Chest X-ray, AP view. Patient: 10 years old, sex M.
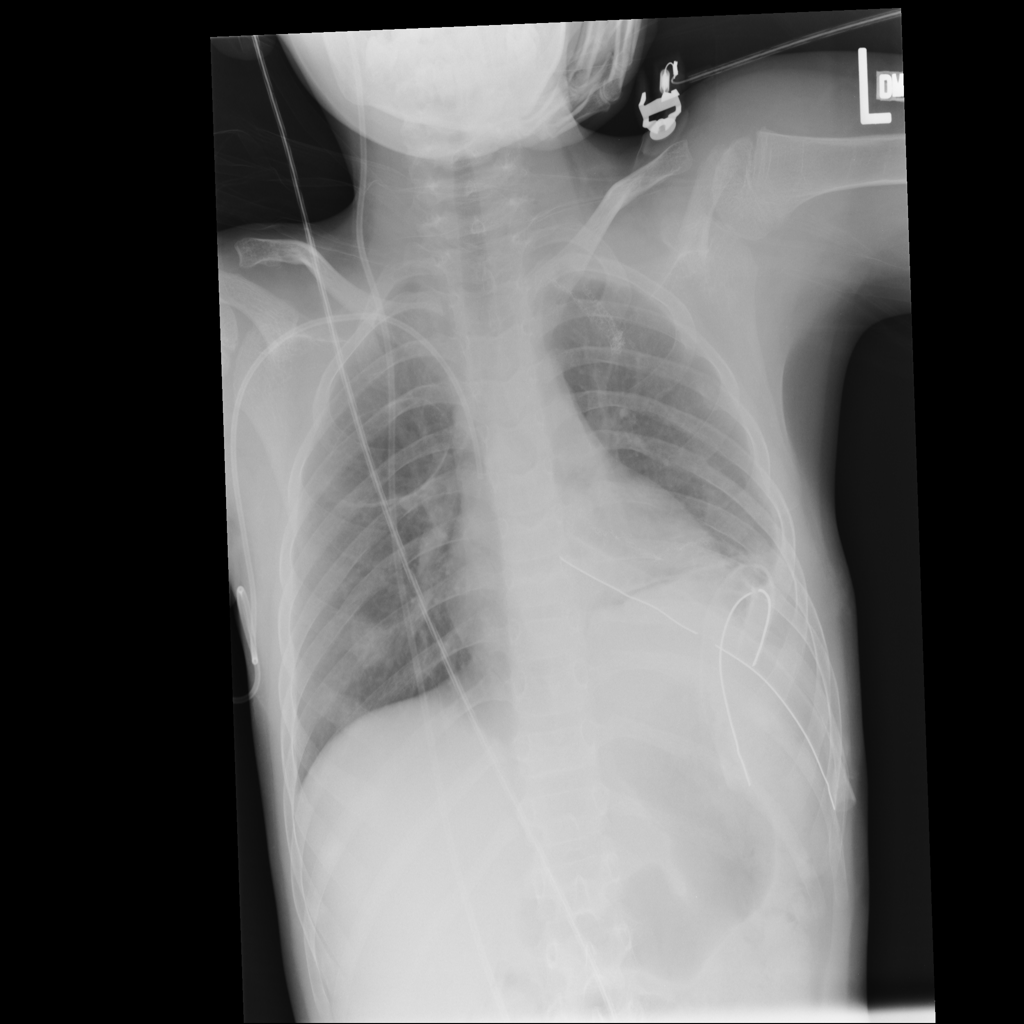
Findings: No Finding